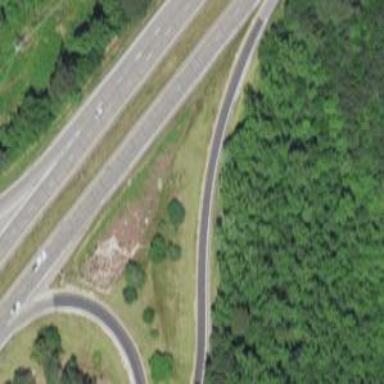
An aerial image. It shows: Trunk link highway.